Question: I am trying to scrape the name of the player (inside the SPAN tag) from the source code in the image. I am able to get it based on the location:
'''
player = soup.find('td', width='50.0%')[9].get_text().strip()
'''
but the location changes for different pages and returns incorrect or missing values. Not sure how to find the "Player:" value and then have it return the name value consistently.
## HTML markup

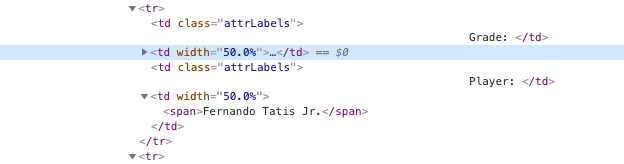
Answer: You can find '<td>' tag with text '"Player:"' and then next '<td>' is your name:
'''
from bs4 import BeautifulSoup
html_doc = """
<tr>
<td class="attrLabels">Grade:</td>
<td width="50.0%">...</td>
<td class="attrLabels">
Player:
</td>
<td width="50.0%">
<span>
Fernando Tatis Jr.
</span>
</td>
</tr>
"""
soup = BeautifulSoup(html_doc, "html.parser")
name = soup.find(
lambda tag: tag.name == "td" and tag.text.strip() == "Player:"
).find_next("td")
if name:
print(name.get_text(strip=True))
'''
Prints:
'''
Fernando Tatis Jr.
'''
---
Or: Use CSS selector:
'''
name = soup.select_one('td:contains("Player:") + td').get_text(strip=True)
print(name)
'''